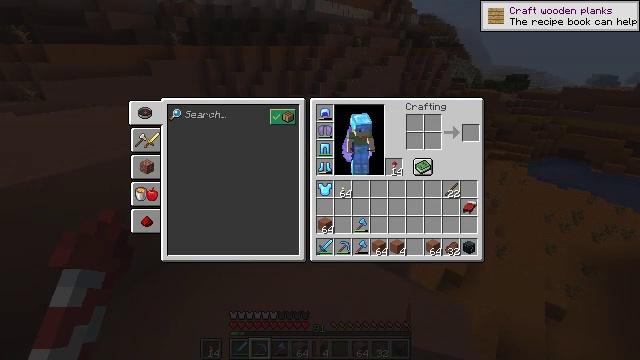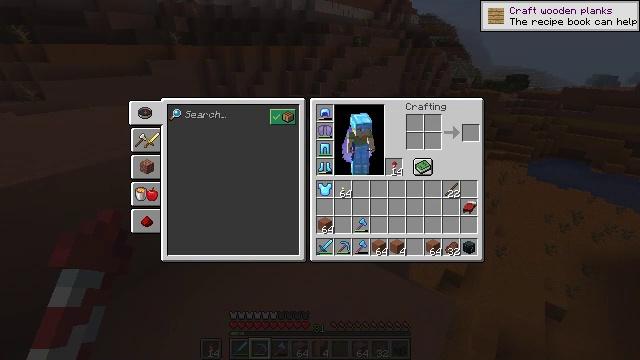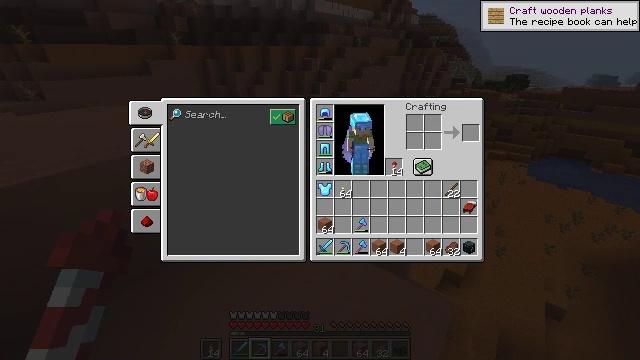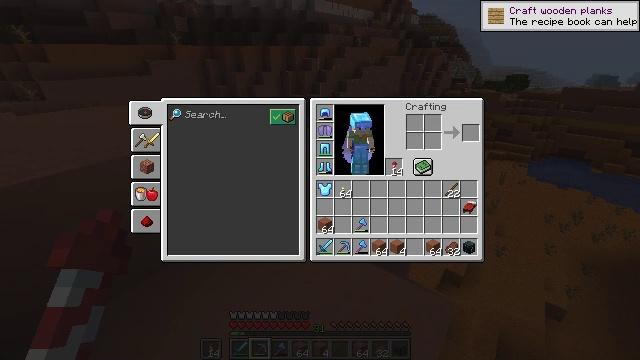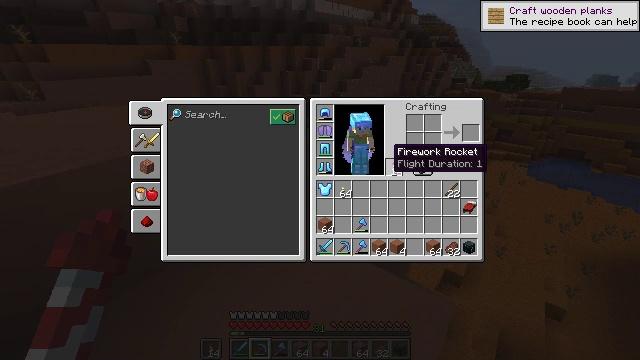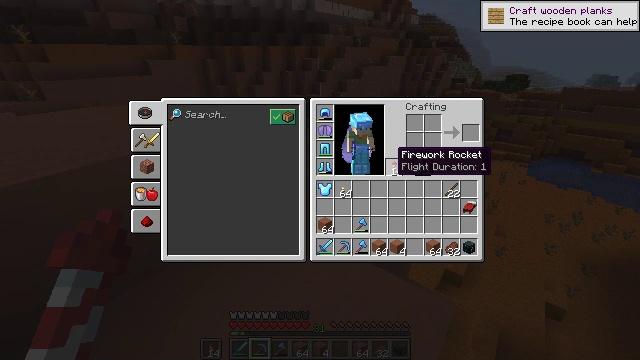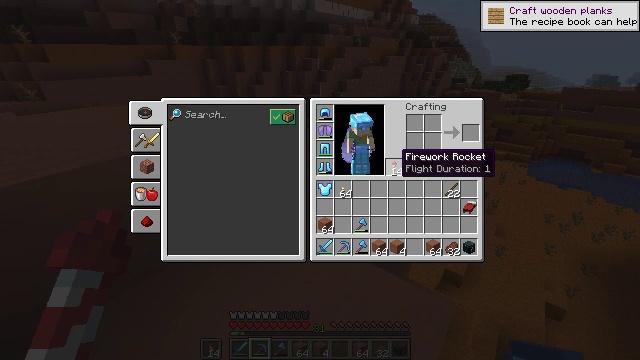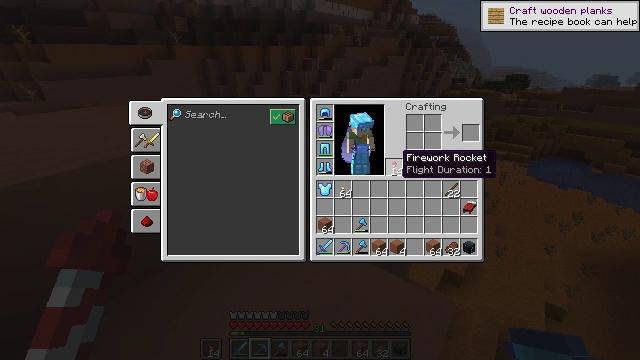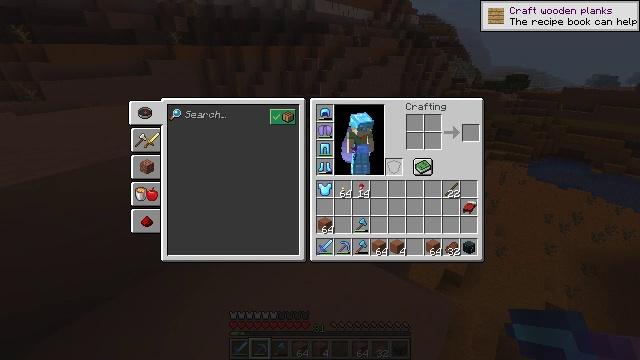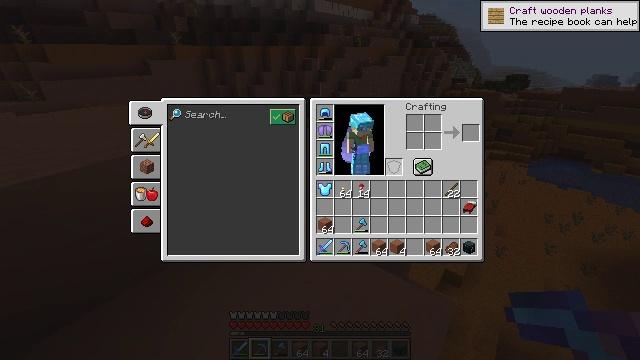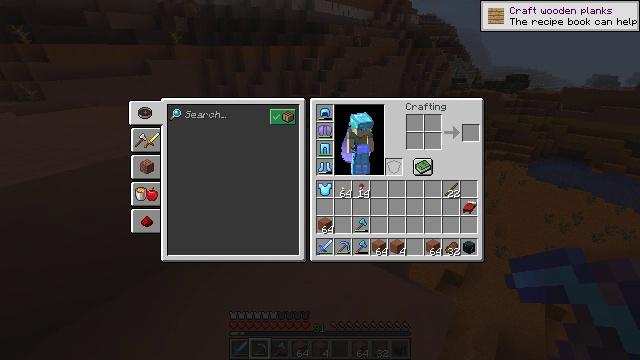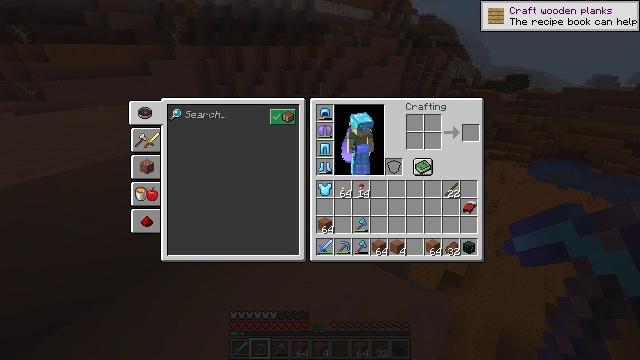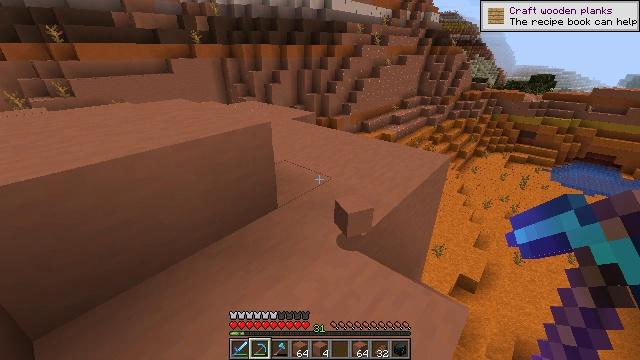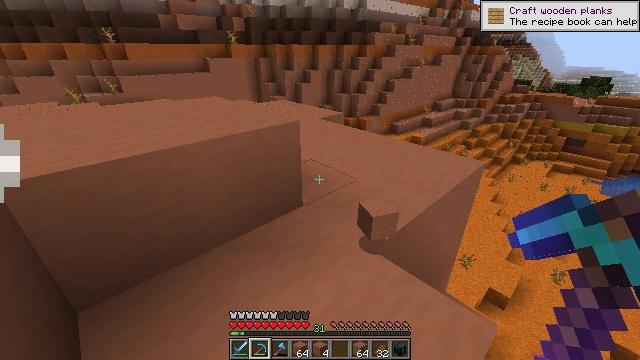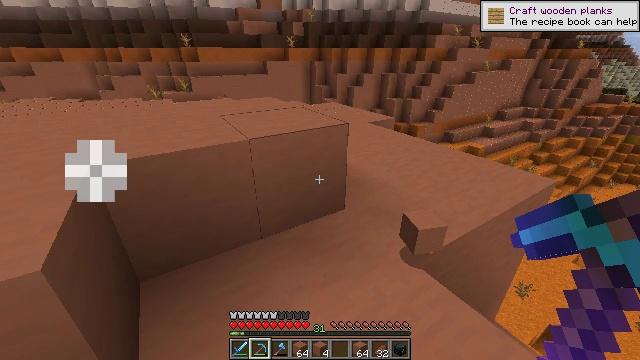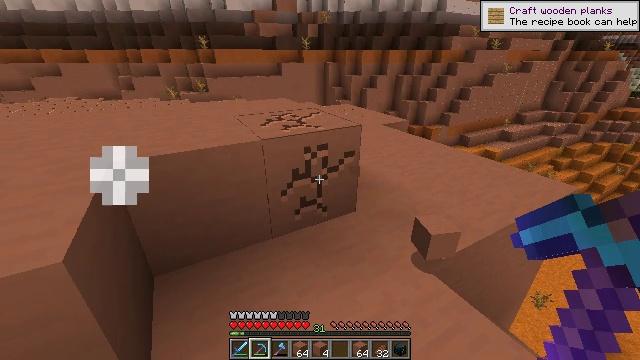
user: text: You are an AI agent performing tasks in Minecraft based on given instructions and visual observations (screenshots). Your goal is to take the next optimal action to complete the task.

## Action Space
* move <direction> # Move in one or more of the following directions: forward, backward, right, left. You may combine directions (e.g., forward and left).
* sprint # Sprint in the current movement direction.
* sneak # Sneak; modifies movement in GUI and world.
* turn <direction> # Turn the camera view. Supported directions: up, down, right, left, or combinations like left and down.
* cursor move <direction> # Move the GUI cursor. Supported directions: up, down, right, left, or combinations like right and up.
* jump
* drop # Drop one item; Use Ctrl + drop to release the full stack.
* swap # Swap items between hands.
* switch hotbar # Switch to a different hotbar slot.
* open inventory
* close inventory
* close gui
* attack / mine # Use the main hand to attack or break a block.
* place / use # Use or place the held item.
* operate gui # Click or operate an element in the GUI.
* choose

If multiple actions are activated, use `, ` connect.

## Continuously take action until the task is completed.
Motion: motion action
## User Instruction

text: Attack the terracotta block to obtain it.
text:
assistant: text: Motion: sneak, cursor move up
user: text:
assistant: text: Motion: sneak
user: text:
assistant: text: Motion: sneak
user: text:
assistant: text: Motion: sneak, cursor move right
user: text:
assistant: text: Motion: sneak
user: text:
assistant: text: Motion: sneak
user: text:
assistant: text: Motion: sneak
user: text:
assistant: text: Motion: sneak, operate gui
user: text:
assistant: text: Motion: sneak, operate gui
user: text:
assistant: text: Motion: sneak
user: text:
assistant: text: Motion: cursor move left
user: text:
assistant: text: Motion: cursor move left
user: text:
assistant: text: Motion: turn left
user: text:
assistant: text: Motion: turn left
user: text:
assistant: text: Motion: turn left, attack / mine
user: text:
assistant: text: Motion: attack / mine
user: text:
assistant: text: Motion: turn left and up, attack / mine
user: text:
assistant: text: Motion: turn left, attack / mine
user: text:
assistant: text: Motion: attack / mine
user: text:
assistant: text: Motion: turn left, attack / mine
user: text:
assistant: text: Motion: turn left, attack / mine
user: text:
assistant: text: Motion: turn left and up, attack / mine
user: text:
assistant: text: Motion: turn left, attack / mine
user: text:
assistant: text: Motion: attack / mine, close inventory
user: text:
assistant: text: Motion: close inventory
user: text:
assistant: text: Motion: cursor move right, close inventory
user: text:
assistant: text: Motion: cursor move right and down, open gui
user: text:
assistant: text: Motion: cursor move right
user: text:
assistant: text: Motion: no_op
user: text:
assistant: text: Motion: no_op